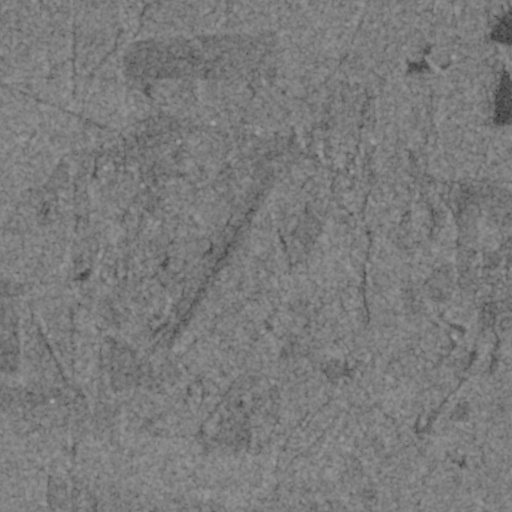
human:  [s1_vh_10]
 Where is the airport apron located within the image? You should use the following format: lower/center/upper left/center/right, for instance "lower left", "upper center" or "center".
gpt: The airport apron is located in the center of the image.
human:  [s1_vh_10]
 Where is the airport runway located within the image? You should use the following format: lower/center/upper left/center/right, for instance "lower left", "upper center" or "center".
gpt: The airport runway is located in the center of the image.
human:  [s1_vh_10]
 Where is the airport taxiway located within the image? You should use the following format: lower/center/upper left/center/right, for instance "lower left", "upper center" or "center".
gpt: The airport taxiway is located in the center of the image.
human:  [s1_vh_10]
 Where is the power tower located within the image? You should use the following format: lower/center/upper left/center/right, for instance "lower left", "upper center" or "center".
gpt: The power tower is located in the lower left of the image.
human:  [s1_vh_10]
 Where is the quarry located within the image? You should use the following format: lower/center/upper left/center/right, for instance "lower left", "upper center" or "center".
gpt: There is no quarry in the image.

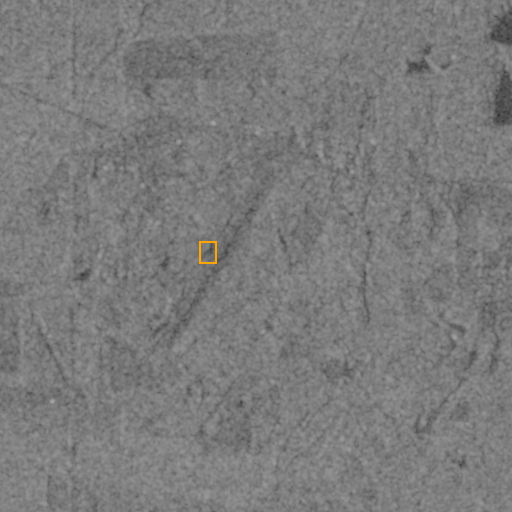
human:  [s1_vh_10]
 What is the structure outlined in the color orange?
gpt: The structure outlined in orange is an airport apron.
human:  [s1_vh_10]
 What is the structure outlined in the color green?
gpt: There is no green outline.